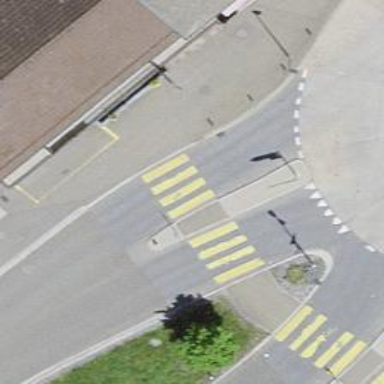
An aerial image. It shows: Marked road crossing with island and clear markings.